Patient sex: M
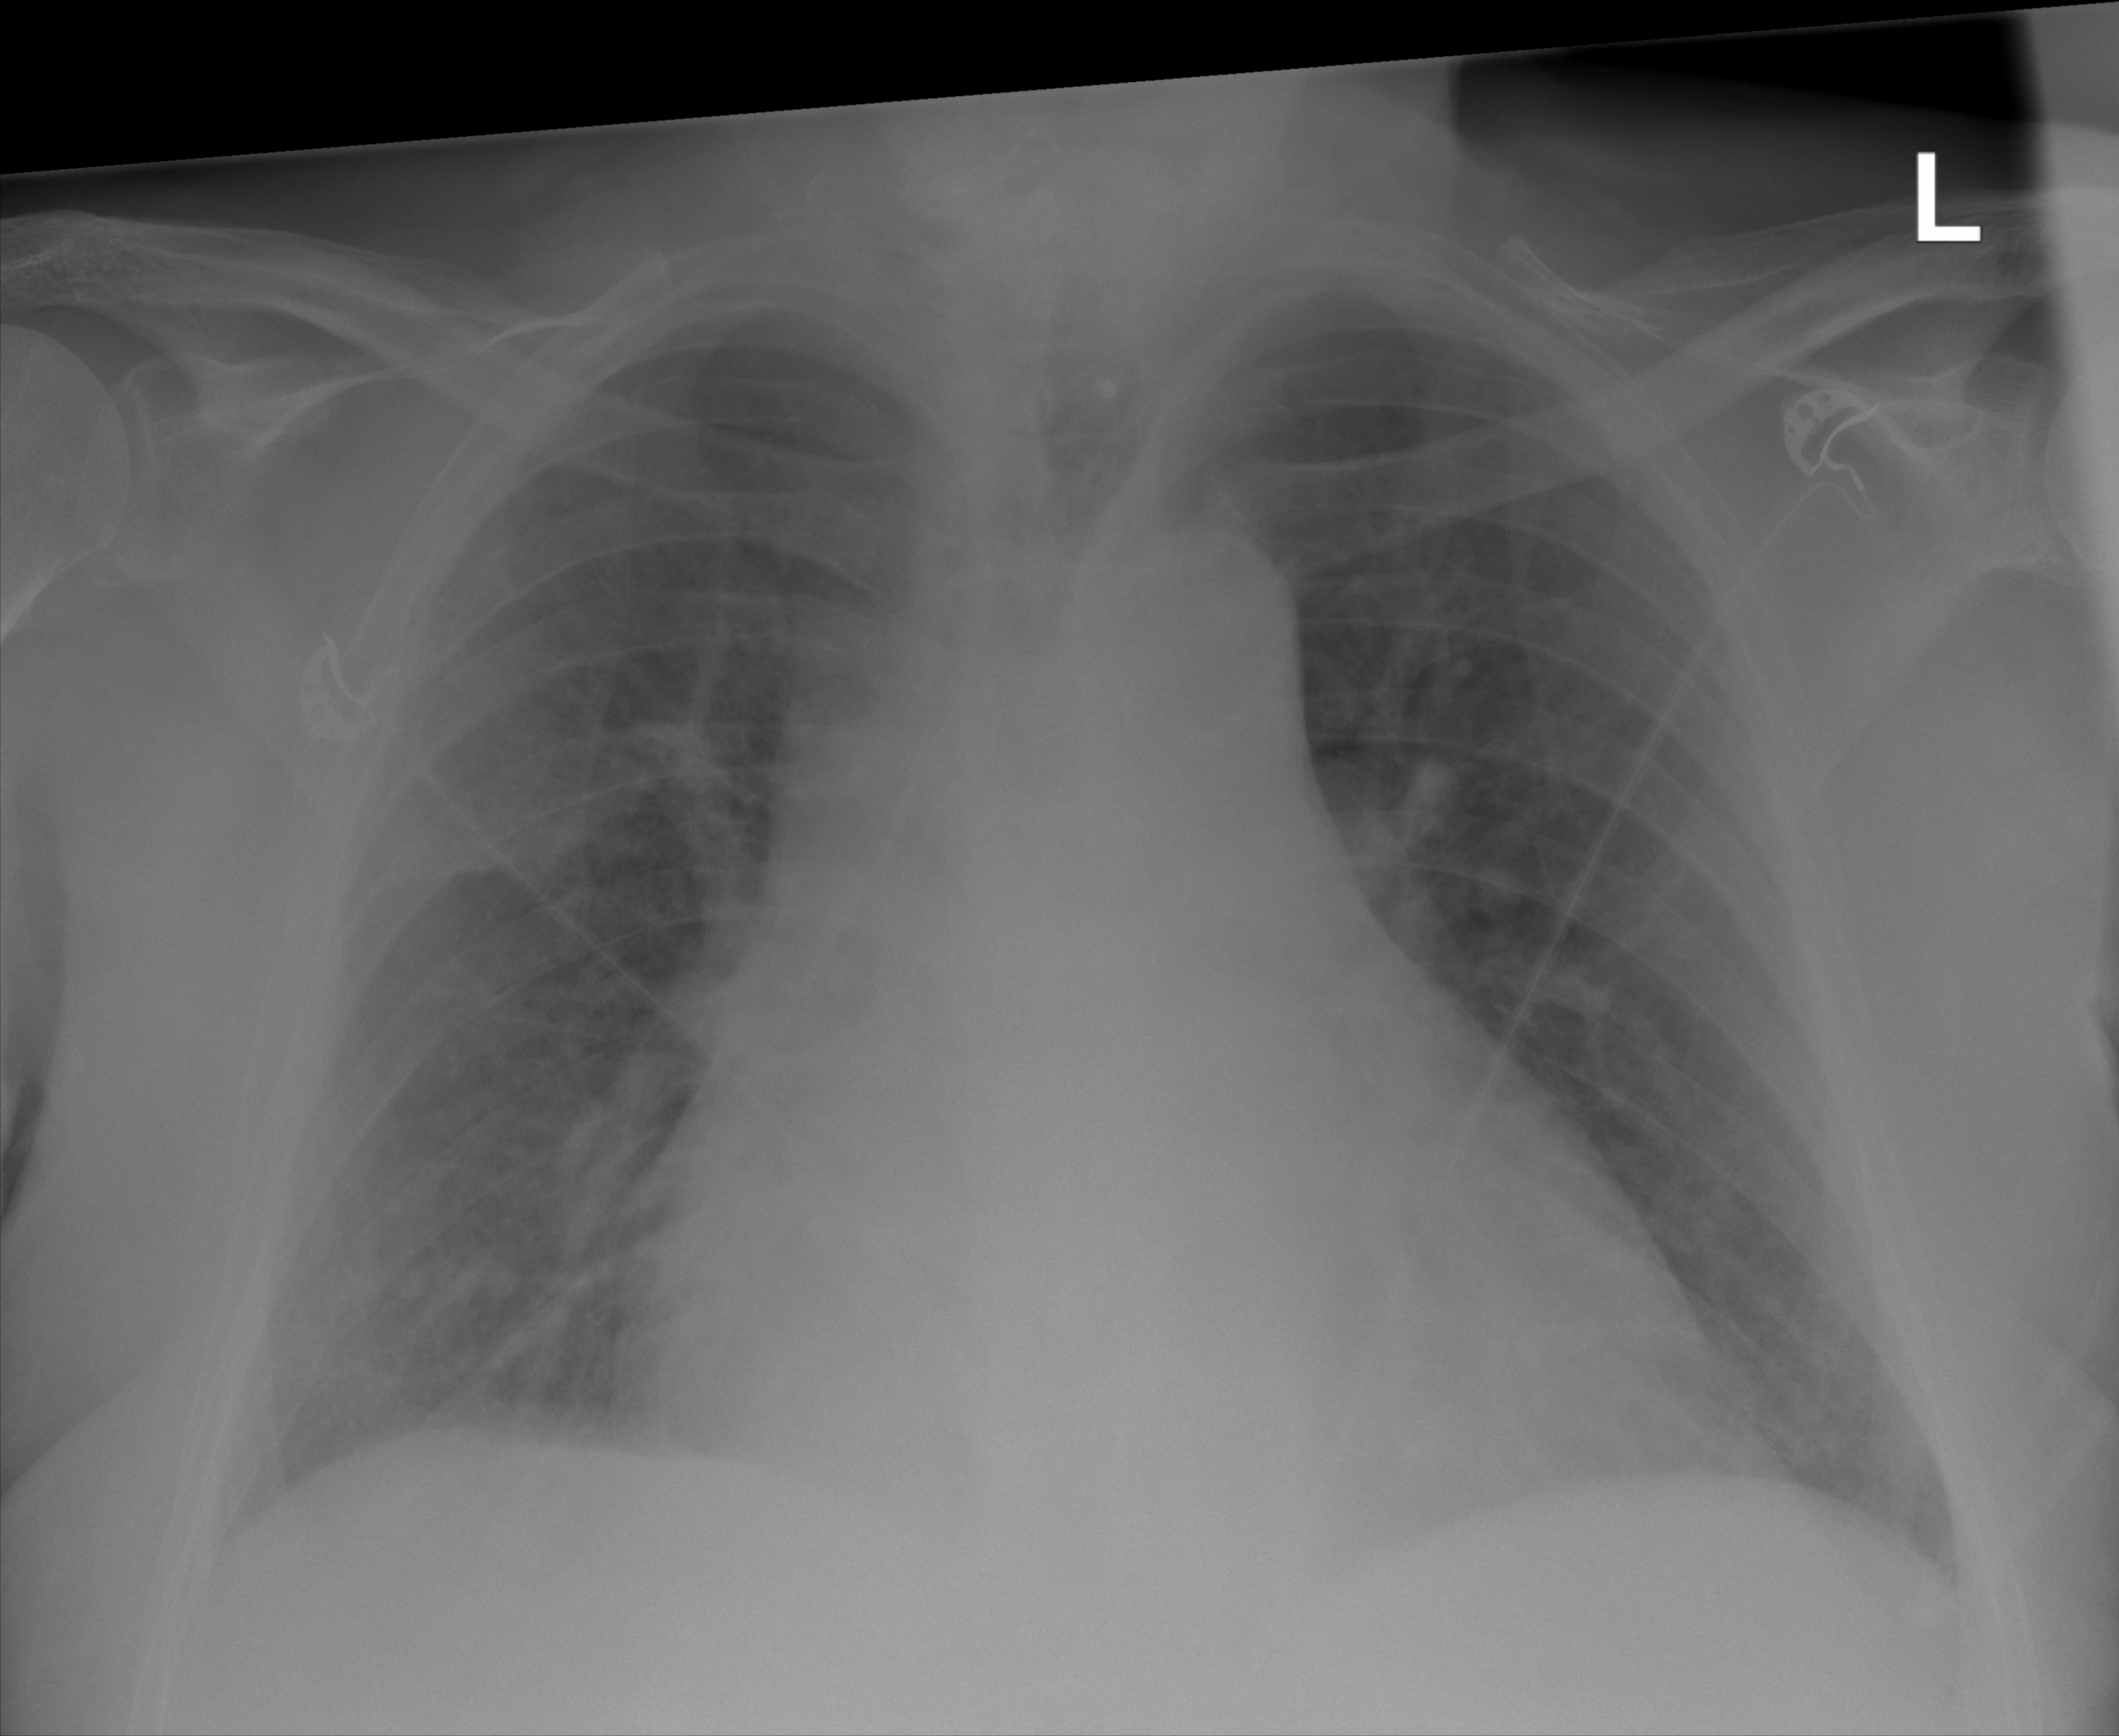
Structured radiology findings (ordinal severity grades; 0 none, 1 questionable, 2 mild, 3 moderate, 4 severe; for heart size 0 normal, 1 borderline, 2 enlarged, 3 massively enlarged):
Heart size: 2
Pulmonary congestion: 2
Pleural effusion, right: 0
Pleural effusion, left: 0
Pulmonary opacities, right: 0
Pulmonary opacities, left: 0
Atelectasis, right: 0
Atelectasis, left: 0